Question: I'm trying to implement the expand / collapse functionality as i saw on the D3 site, and what i get is that some nodes get to have multiple labels when i run this functionality.
'''
var width = 960,
height = 500;
var node,
path,
root, nodes, links, link;
var svg = d3.select("body").append("svg")
.attr("width", width)
.attr("height", height);
var force = d3.layout.force();
var resource = $.getJSON('js/nodes.json', function(data)
{
root = restructure(data);
render();
})
function restructure(data)
{
var root = data[0];
data.splice(0,1);
root.children = data;
_.each(root.children, function(child)
{
child._children = child.links;
})
return root;
}
function flatten(root) {
// return root;
var nodes = [];
var links = [];
function rec(node) {
var sourceNode = addNode(nodes, node);
if (node.children)
{
//sourceNode.children = [];
node.children.forEach(function(child)
{
var targetNode = rec(child);
links.push({source:sourceNode, target:targetNode});
//sourceNode.children.push(targetNode);
})
}
return sourceNode;
}
rec(root);
return {nodes:d3.values(nodes), links:links};
}
function addNode(collection, node) {
if(collection[node.name] != null)
return collection[node.name];
collection[node.name] = node;
return node;
}
function render()
{
var flat = flatten(root);
var nodes = flat.nodes;
var links = flat.links;
nodes = tree.nodes(elements.nodes).reverse();
links = tree.links(nodes);*/
force.nodes(nodes)
.links(links)
.size([width, height])
.linkDistance(160)
.charge(-1500)
.on("tick", tick)
.start();
var drag = force.drag()
.on("dragstart", dragstart);
function dragstart(d) {
d.fixed = true;
d3.select(this).classed("fixed", true);
}
function isRoot(node)
{
return node.id == root.id
}
/* link = svg.selectAll(".link")
.data(force.links())
.enter().append("line")
.attr("class", "link");*/
// Update the links...
link = svg.selectAll("line.link")
.data(force.links(), function(d) { return d.target.id; });
// Enter any new links.
link.enter().insert("line", ".node")
.attr("class","link")
.attr("x1", function(d) { return d.source.x; })
.attr("y1", function(d) { return d.source.y; })
.attr("x2", function(d) { return d.target.x; })
.attr("y2", function(d) { return d.target.y; })
.style("stroke-width",function(l)
{
console.log(l.source.rank + ':' + l.target.rank);
var val = Math.min(10,Math.max(1,Math.log(Math.max(Math.abs(l.source.rank),Math.abs(l.target.rank)))));
console.log('width: ' + val);
return val;
});
// Exit any old links.
link.exit().remove();
node = svg.selectAll(".node")
.data(force.nodes());
node.exit().remove();
node.enter().append("g")
.attr("class", "node")
.attr("id", function(d) { return d.id; })
.on("click", click)
.on("dblclick", doubleclick)
.on("mouseover", mouseover)
.on("mouseout", mouseout)
.call(force.drag);
node.append("image")
.attr("xlink:href", function (d)
{
return "../img/icon-location.png";
})
.attr("x", -8)
.attr("y", -8)
.attr("width", 16)
.attr("height", 16);
/* node.append("circle")
.attr("r", function(d)
{
return isRoot(d)? 14:8;
})
.style("fill",function(d)
{
return isRoot(d)? "steelblue":"";
});*/
var center = svg.select('#node_' + nodes[0].id)
center.append("circle")
.attr("r", "14")
.style("fill","steelblue");
node.append("text")
.attr("x", 12)
.attr("dy", ".35em")
.text(function(d) { return d.name; });
node.transition()
.attr("r", function(d) { return d.children ? 4.5 : Math.sqrt(d.size) / 10; });
// Exit any old nodes.
node.exit().remove();
}
function tick() {
link
.attr("x1", function(d) { return d.source.x; })
.attr("y1", function(d) { return d.source.y; })
.attr("x2", function(d) { return d.target.x; })
.attr("y2", function(d) { return d.target.y; });
node
.attr("transform", function(d) { return "translate(" + d.x + "," + d.y + ")"; });
}
// Toggle children on click.
function doubleclick(d) {
alert(d);
}
// Toggle children on click.
function click(d) {
if (d.children) {
d._children = d.children;
d.children = null;
} else {
d.children = d._children;
d._children = null;
}
render();
}
function mouseover() {
d3.select(this).select("circle").transition()
.duration(750)
.attr("r", 16);
}
function mouseout() {
d3.select(this).select("circle").transition()
.duration(750)
.attr("r", 8);
}
'''
however, what i get (after expanding) looks like that:

'''
<g class="node fixed" id="1063" transform="translate(329.44373878271944,118.27604414379978)" r="NaN"><image xlink:href="../img/icon-location.png" x="-8" y="-8" width="16" height="16"><text x="12" dy=".35em">PRO</text><image xlink:href="../img/icon-location.png" x="-8" y="-8" width="16" height="16"><text x="12" dy=".35em">Dropbox</text></g>
'''
any help?
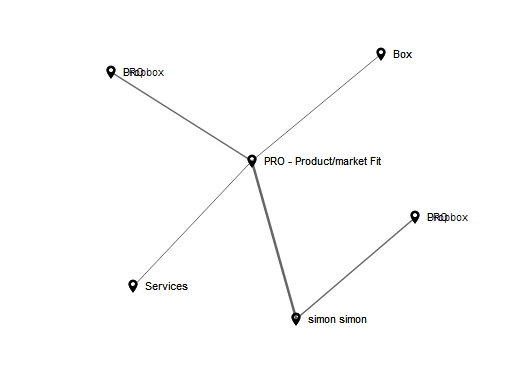
Answer: You want to make sure that updated nodes are correctly matched to the existing DOM elements, which you're already doing for the edges. You'll pass an identity function as the second parameter to the node 'data()' call. Perhaps:
'''
node = svg.selectAll(".node")
.data(force.nodes(), function(d) { return d.id; });
'''
The one thing you need to look out for is that this function can be called both on new data elements as well as the stored data on nodes being updated.
For more information see <URL>